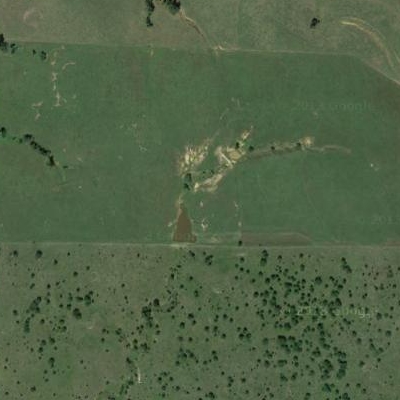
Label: Grass